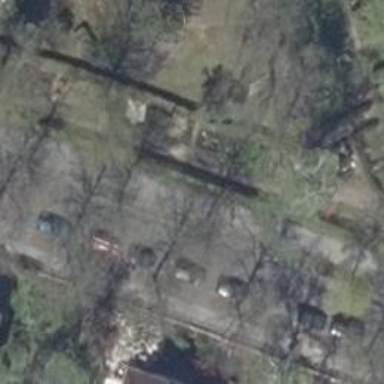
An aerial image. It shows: Avenue lined with deciduous broadleaved trees.